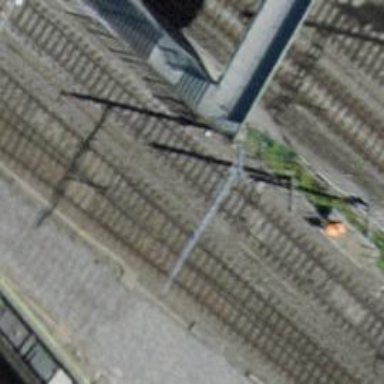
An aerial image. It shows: Railway switch.